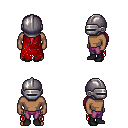
a pixel art fantasy rpg character, male body template, human, dark skin, red tattered cape, magenta pants, ruby red ponytail hairstyle, metal helm, black shoes, four views (front, back, left, right), 2x2 character sprite sheet, small pixel art, hard edges, no anti-aliasing